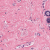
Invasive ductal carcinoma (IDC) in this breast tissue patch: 0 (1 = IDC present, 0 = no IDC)